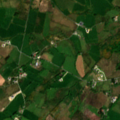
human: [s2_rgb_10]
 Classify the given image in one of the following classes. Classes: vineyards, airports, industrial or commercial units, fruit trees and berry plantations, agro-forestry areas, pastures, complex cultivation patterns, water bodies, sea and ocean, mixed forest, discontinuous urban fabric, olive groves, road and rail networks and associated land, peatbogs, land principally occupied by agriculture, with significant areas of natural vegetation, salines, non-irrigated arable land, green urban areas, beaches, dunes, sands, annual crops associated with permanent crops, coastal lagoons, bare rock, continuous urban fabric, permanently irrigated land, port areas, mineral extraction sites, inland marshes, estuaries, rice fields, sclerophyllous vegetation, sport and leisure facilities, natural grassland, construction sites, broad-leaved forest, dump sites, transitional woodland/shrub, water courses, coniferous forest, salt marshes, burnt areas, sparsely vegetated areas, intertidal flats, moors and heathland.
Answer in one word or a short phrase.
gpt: pastures, land principally occupied by agriculture, with significant areas of natural vegetation, peatbogs